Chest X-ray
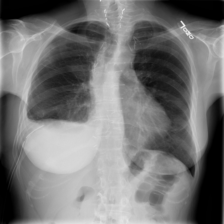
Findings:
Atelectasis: negative
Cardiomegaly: negative
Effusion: positive
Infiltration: negative
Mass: negative
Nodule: negative
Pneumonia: negative
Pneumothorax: negative
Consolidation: negative
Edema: negative
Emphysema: negative
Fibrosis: negative
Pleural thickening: negative
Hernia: negative